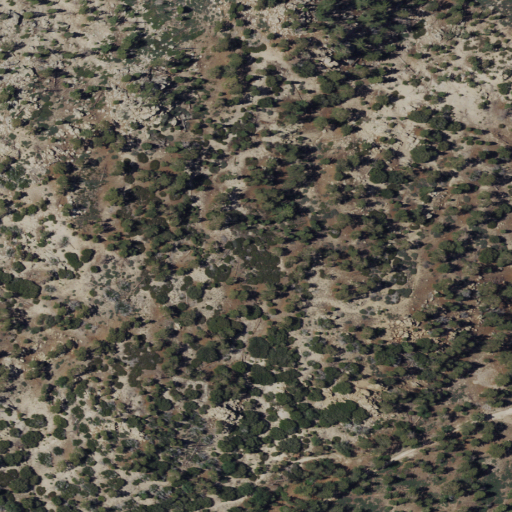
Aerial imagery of mountain in California named West Point containing shrub, evergreen forest, open development, grassland, and low intensity development